Field crop: maize
Growth stage: 2
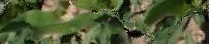
Species: maize